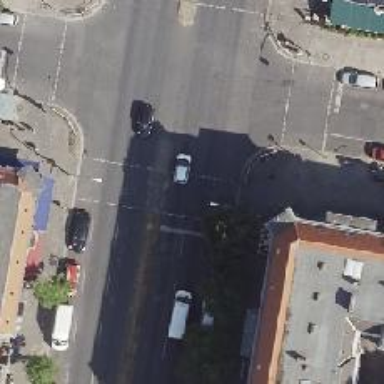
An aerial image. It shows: Road crossing with traffic signals.